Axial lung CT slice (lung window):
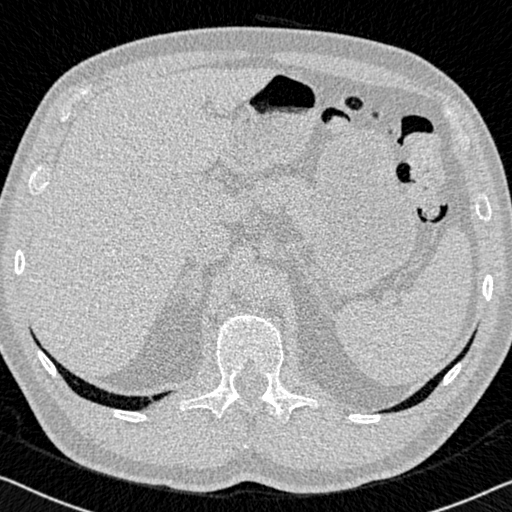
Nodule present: no